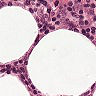
Metastatic tissue present: no